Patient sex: F
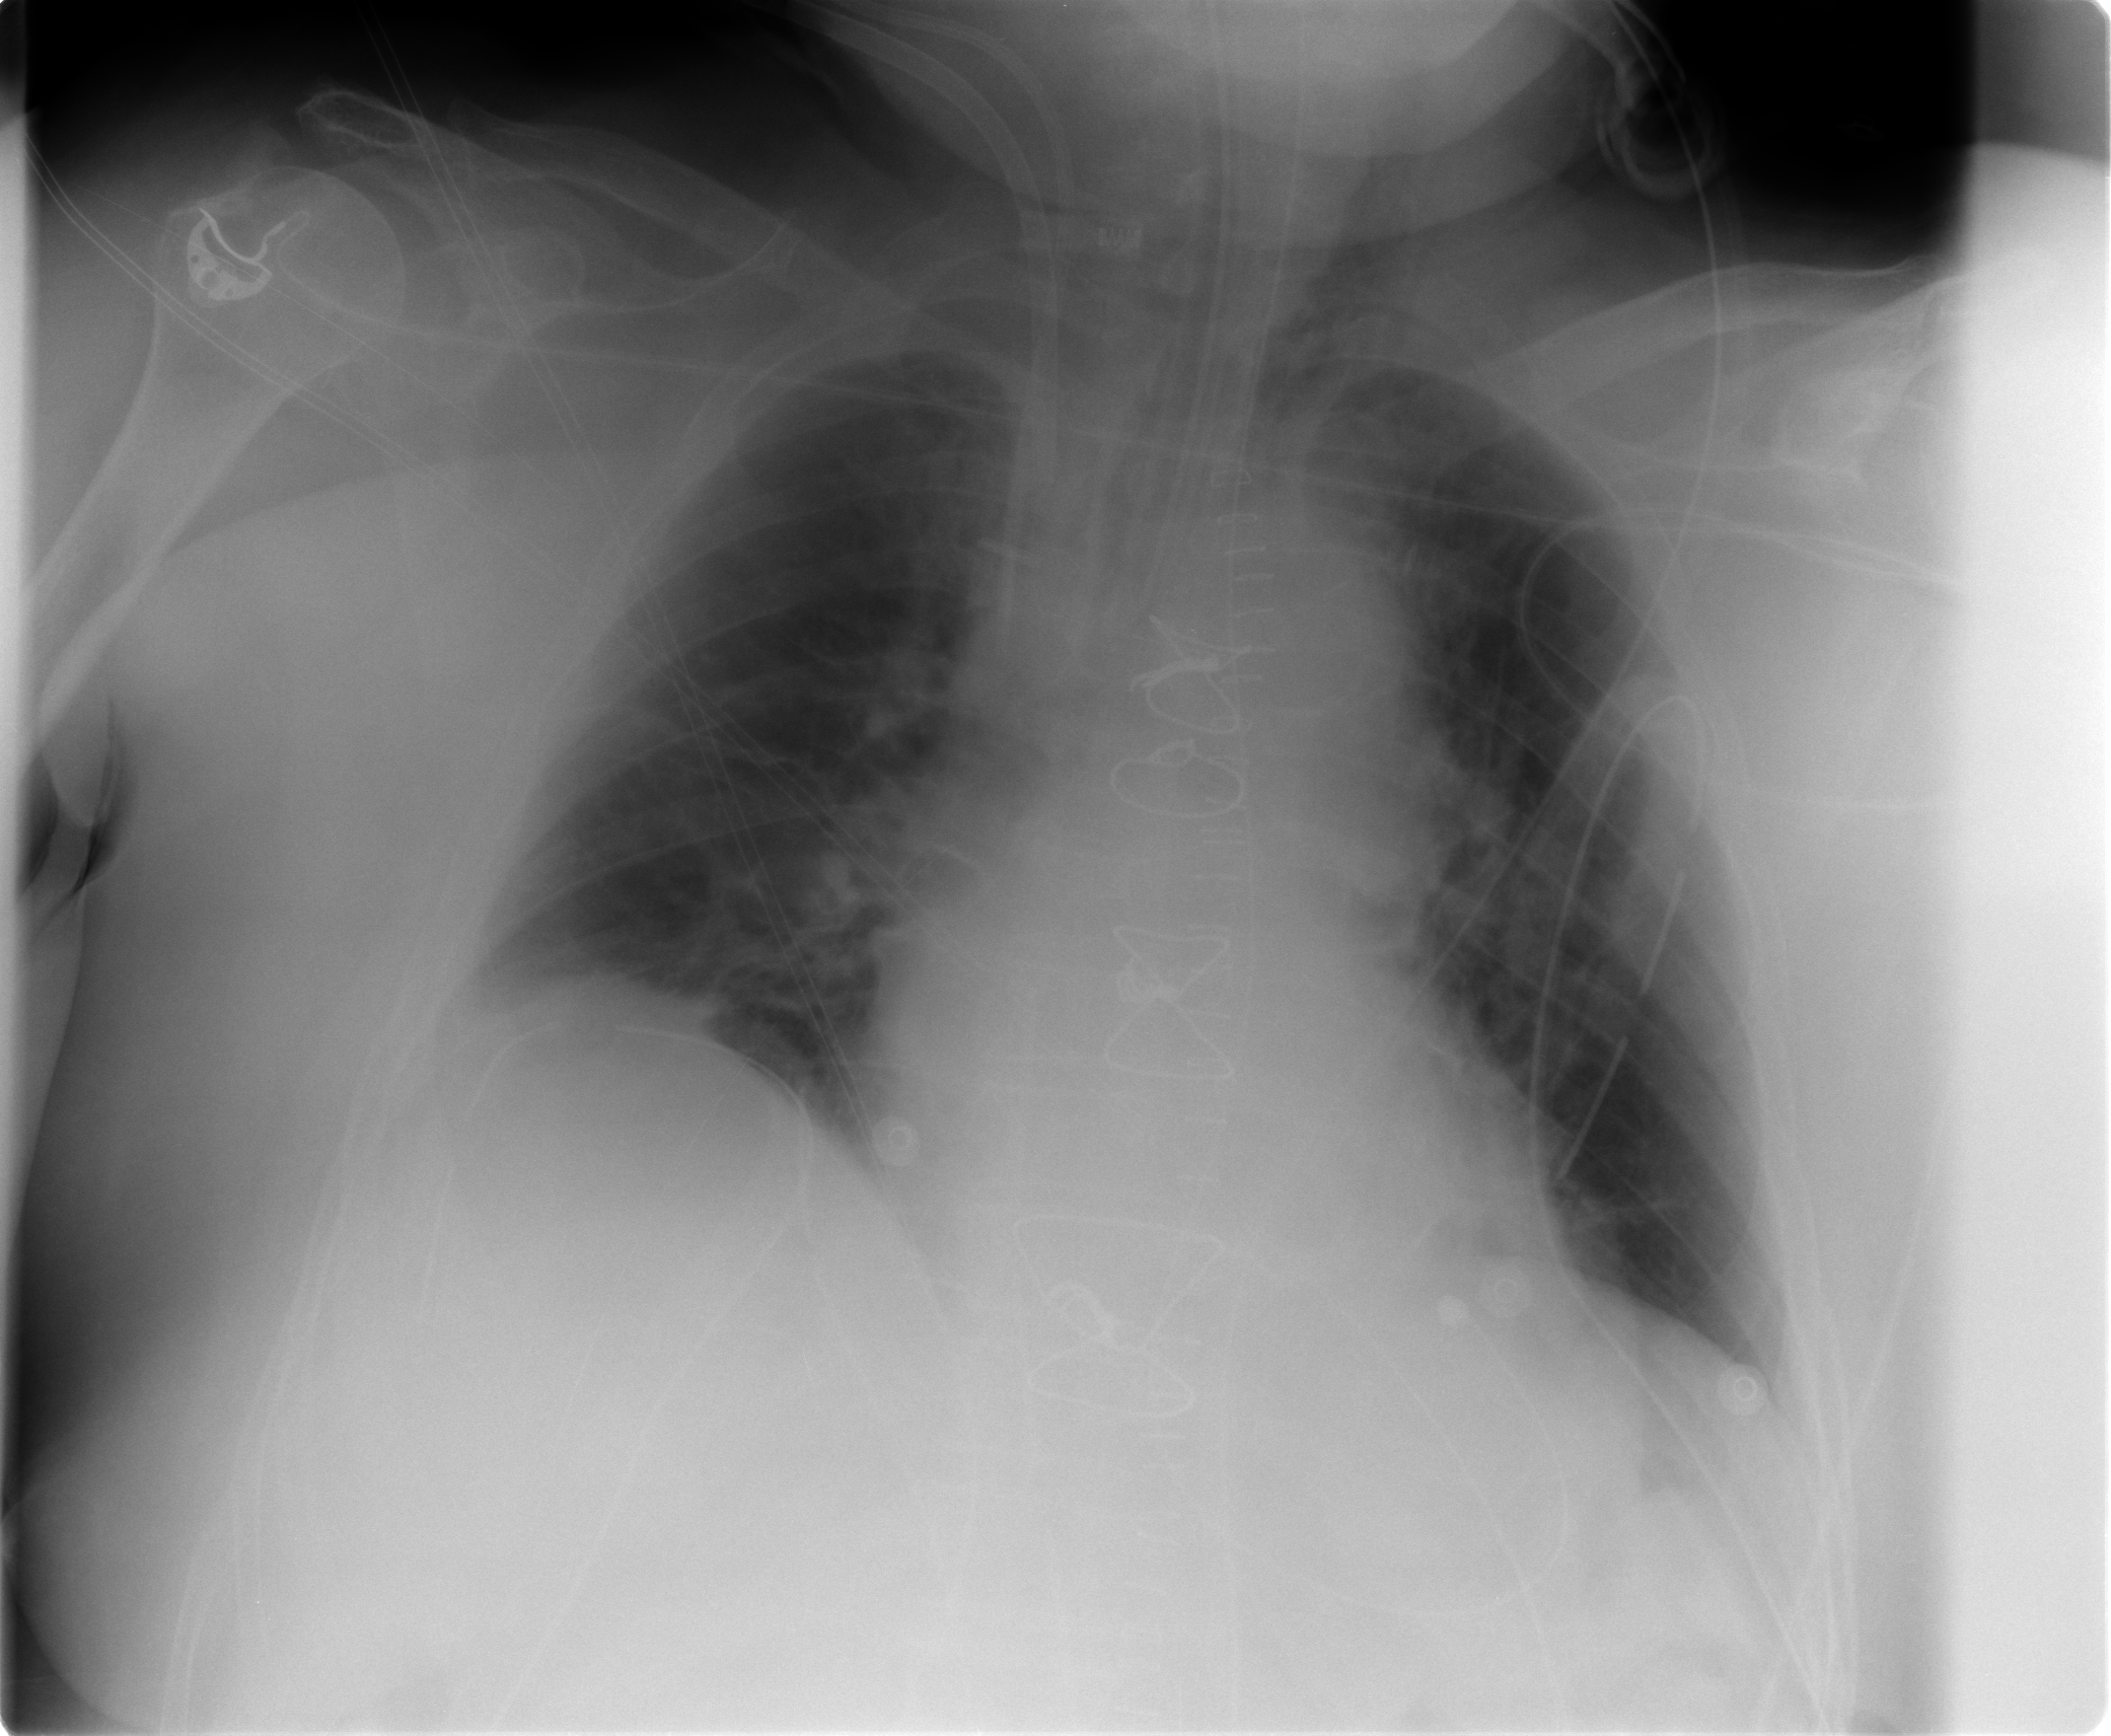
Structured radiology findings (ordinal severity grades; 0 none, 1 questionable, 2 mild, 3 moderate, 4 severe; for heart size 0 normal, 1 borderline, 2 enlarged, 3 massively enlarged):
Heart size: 0
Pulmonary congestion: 2
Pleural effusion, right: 1
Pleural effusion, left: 0
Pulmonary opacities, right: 0
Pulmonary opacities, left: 0
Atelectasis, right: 1
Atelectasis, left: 0